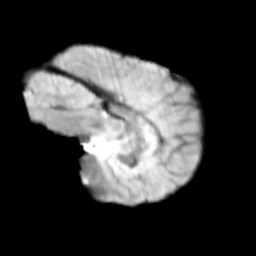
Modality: T2w
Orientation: sagittal
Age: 13
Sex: male
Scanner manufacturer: siemens
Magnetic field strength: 3 T
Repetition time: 3.8 s
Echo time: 0.07 s